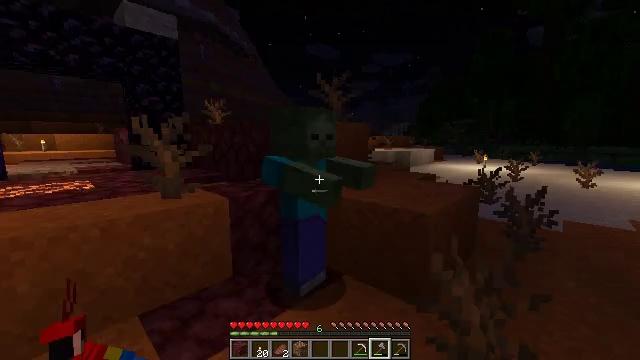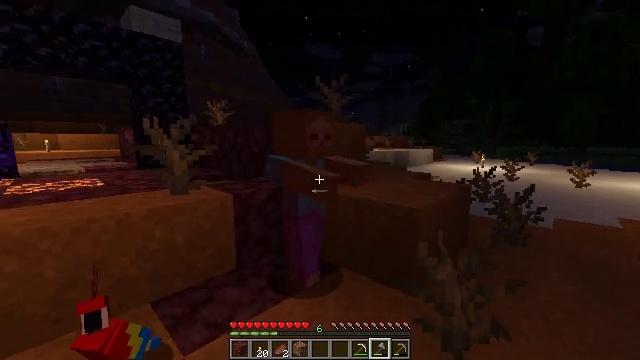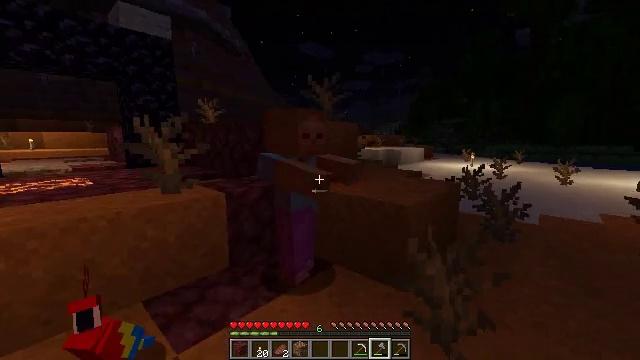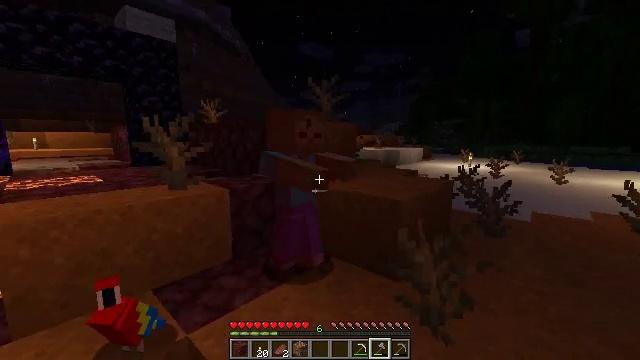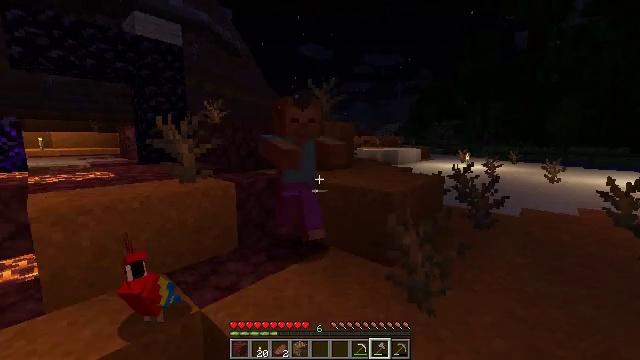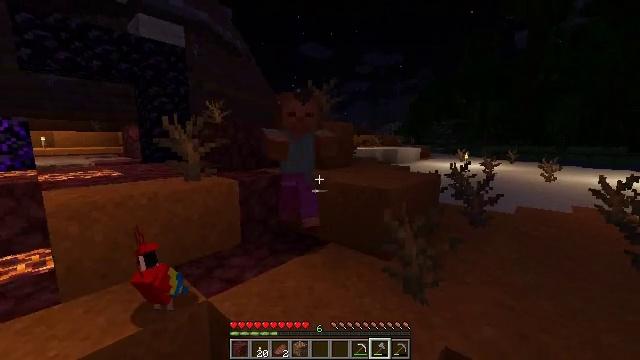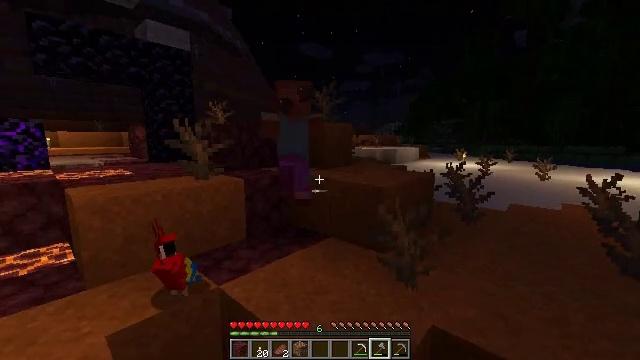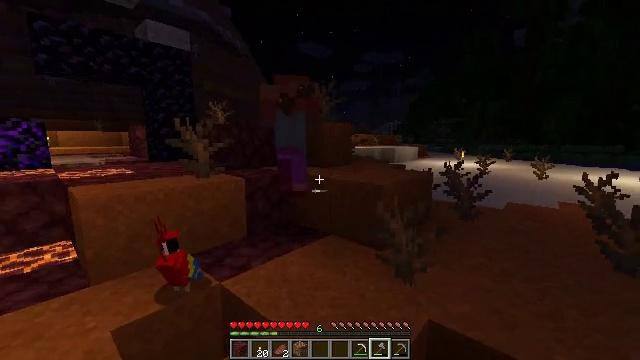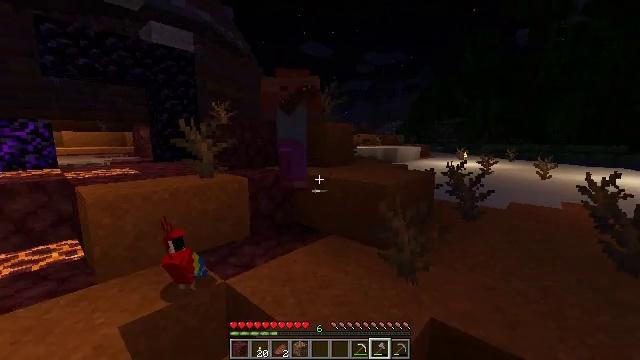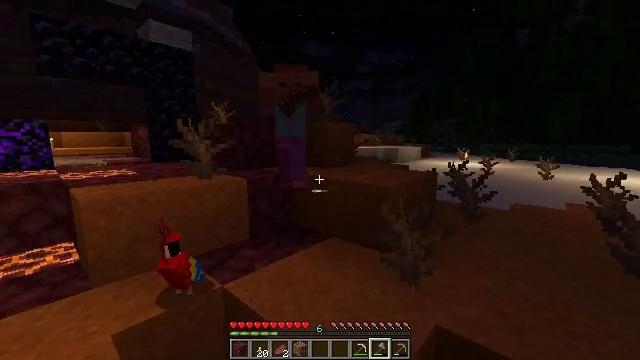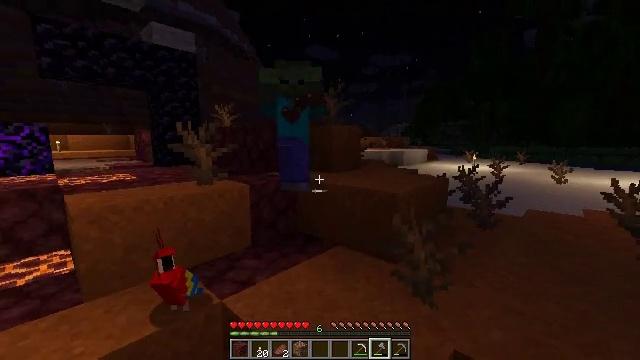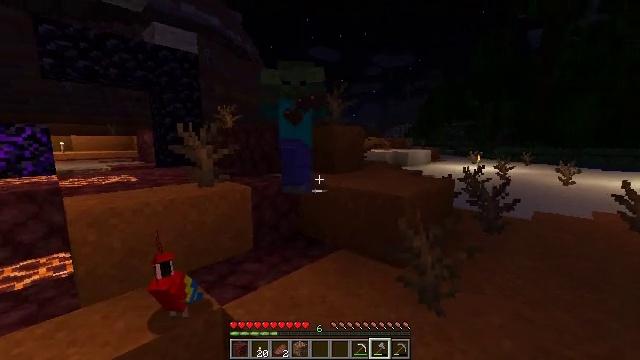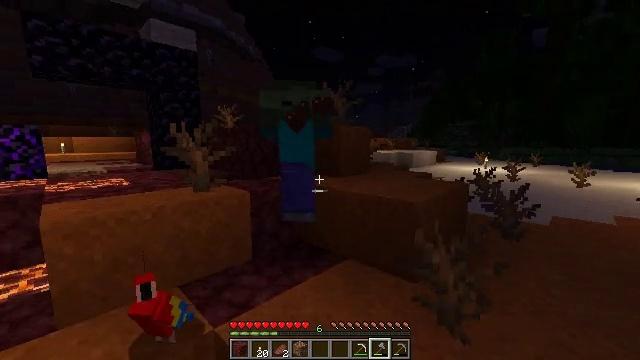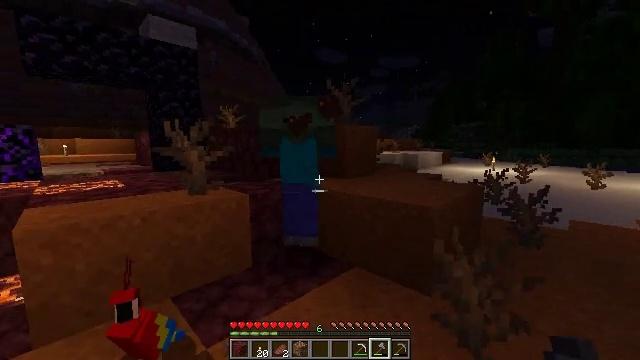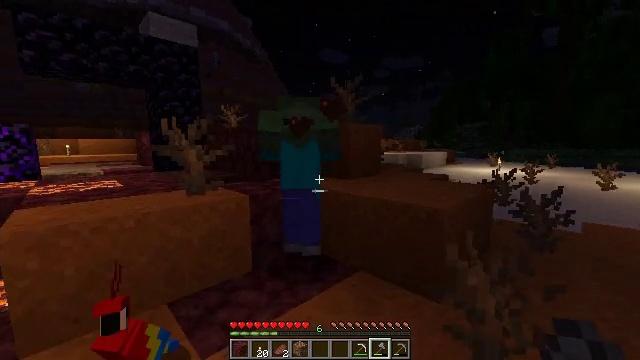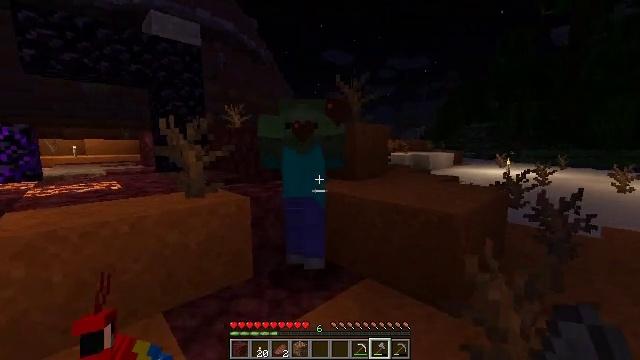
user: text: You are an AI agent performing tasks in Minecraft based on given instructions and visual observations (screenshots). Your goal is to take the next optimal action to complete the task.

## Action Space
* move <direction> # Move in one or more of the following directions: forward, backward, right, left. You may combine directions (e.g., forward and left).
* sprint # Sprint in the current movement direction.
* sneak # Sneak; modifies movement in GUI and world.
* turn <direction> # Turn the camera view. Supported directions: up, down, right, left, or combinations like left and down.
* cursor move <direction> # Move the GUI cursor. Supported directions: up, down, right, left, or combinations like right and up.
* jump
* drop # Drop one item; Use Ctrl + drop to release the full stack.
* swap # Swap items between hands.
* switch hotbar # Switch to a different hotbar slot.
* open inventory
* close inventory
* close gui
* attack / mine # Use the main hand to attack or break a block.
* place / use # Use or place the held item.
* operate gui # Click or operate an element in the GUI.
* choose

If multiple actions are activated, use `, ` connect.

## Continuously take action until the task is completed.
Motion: motion action
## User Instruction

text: Hunt the zombie.
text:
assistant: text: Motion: move back
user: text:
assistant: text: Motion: move back, turn right
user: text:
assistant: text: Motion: move back
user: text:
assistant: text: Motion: move back
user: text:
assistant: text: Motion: move back
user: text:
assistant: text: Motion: no_op
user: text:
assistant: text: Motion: no_op
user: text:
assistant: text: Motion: move forward
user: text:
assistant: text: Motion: move forward
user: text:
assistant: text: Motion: move forward, turn left
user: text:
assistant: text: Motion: move forward
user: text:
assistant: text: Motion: move forward
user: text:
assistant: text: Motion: move forward
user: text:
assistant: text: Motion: move forward
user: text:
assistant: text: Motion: move forward, turn left
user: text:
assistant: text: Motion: move forward, turn left
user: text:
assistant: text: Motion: move forward, turn left
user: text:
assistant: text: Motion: attack / mine
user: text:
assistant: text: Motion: move back, attack / mine
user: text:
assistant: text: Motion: move back, attack / mine
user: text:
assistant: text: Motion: move back
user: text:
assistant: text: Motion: move back, turn left
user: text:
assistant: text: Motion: no_op